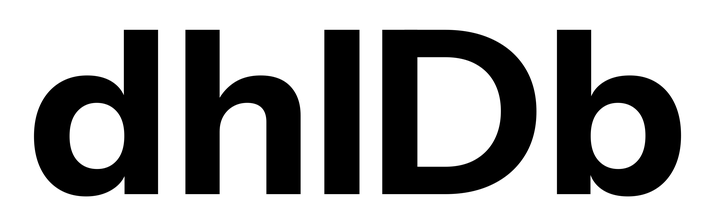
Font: InstrumentSans_Bold